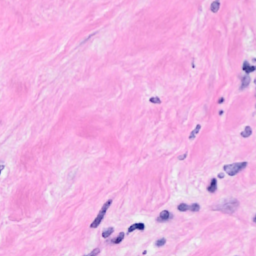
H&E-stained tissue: Breast